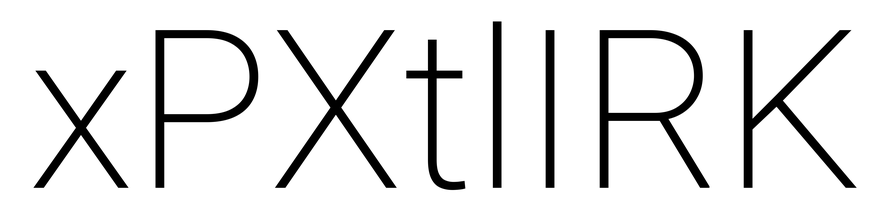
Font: Roboto_ExtraLight